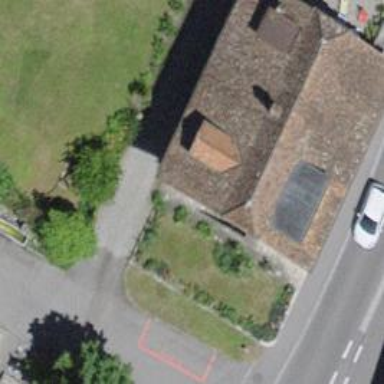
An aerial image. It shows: Residential building with half-hipped roof shape.